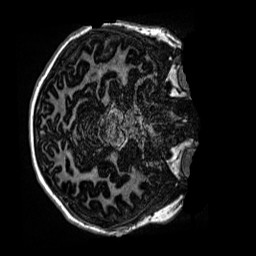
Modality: MP2RAGE
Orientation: axial
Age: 12
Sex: female
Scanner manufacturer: siemens
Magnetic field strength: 3 T
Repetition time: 4 s
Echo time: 0.00299 s